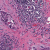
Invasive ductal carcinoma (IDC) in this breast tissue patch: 0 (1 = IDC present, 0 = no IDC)